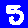
Digit: 5